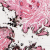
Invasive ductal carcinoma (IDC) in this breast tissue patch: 0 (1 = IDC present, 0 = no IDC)